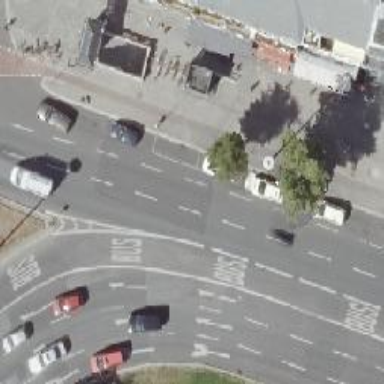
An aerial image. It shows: Taxi stand.